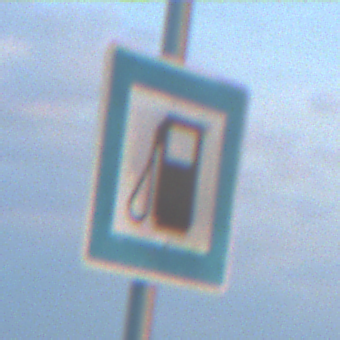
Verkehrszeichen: Tankstelle
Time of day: SunriseSunset
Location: Outdoor (Nature)
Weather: PartlyCloudy
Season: NotSpecified
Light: Natural